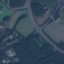
Label: Highway